Question: Does anyone know how to clear the list of references in the recent sub-category of the Browse option?
At work we work from many branches and it is annoying to have this list as hardly ever do I need to add the same reference to a project which I had previously added to another project.
Just wondered if there was a way to clean up or turn off this "functionality"
Thanks.

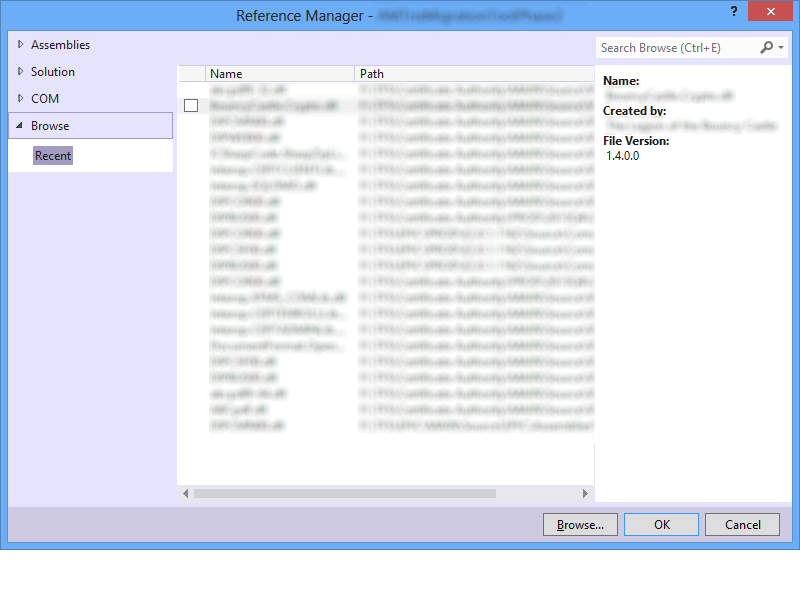
Answer: You can right click one of the recent references and you should get a popup dialog that allows you to either remove the reference (the one you clicked on) or clear all recent references.